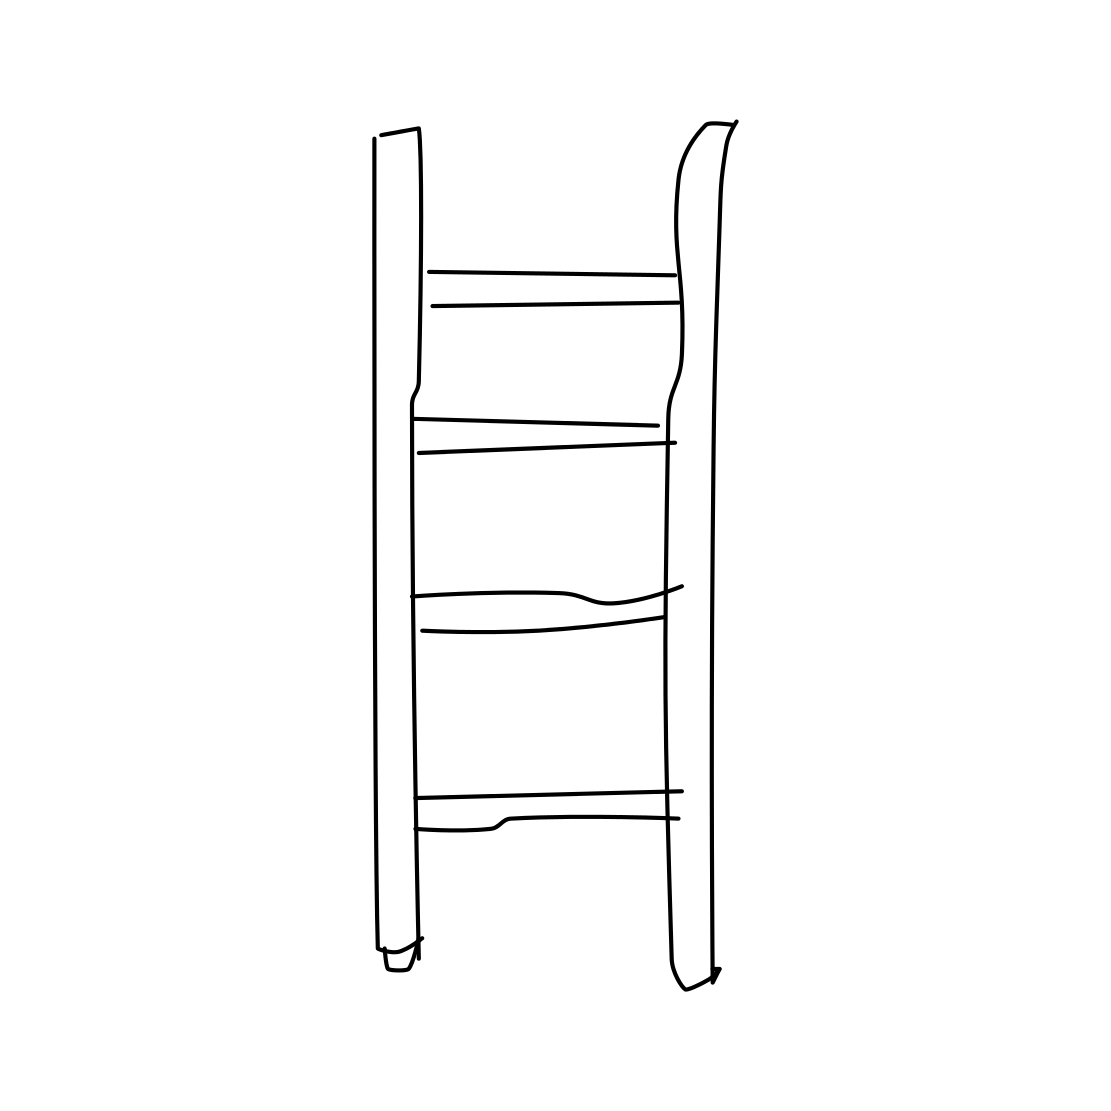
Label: ladder